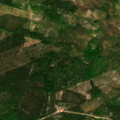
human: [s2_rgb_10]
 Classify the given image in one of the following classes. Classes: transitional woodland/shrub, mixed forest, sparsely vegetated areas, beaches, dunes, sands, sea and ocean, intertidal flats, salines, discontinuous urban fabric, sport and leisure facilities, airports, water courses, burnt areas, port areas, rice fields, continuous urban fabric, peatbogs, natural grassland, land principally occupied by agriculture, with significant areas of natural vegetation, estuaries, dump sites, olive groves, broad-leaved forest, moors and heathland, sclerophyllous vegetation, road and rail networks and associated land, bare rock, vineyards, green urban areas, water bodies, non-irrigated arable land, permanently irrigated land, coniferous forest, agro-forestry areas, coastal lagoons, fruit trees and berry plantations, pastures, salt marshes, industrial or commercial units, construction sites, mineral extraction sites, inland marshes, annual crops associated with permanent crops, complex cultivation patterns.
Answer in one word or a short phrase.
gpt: coniferous forest, mixed forest, transitional woodland/shrub